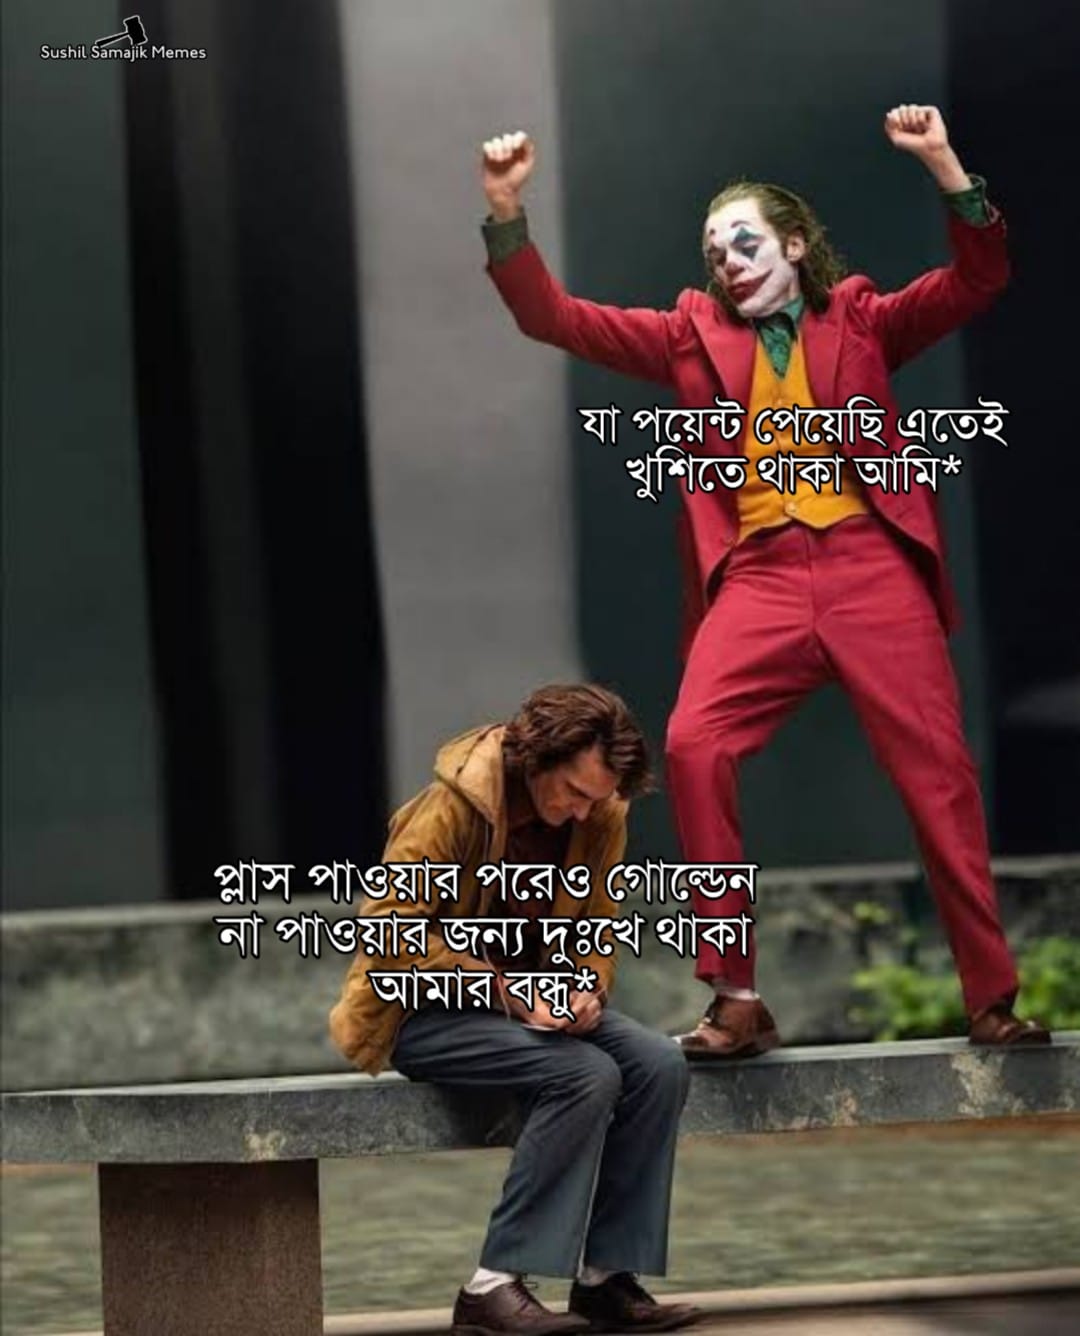
Caption: যা পয়েন্ট পেয়েছি এতেই খুশিতে থাকা আমি*      প্লাস পাওয়ার পরেও গোল্ডেন না পাওয়ার জন্য দুঃখে থাকা আমার বন্ধু*
Label: non-hate